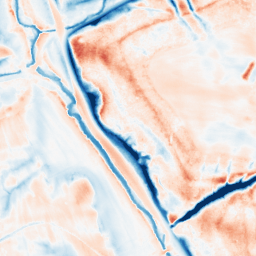
Category: trend_removal
Decomposition family: local_polynomial
Decomposition parameters: window_size: 31
degree: 2
Upsampling method: cubic_mitchell
Upsampling parameters: scale: 8
Upsampling scale: 8